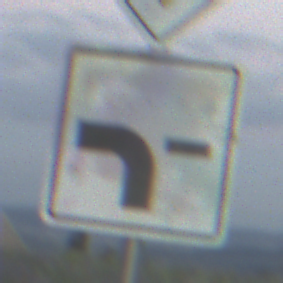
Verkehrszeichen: VerlaufVorfahrtsstrasse6
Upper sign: Vorfahrtsstrasse
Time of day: SunriseSunset
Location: Outdoor (Nature)
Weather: PartlyCloudy
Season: NotSpecified
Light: Natural